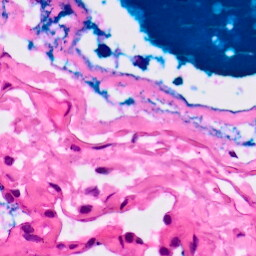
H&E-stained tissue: Lung